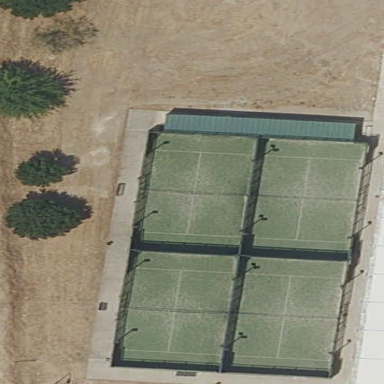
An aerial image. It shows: Tennis court on pitch.